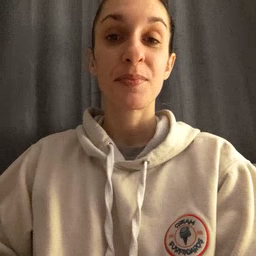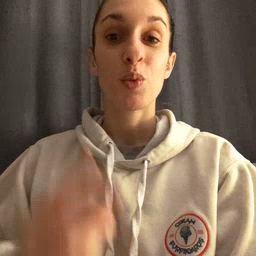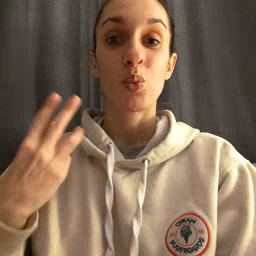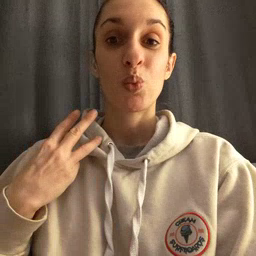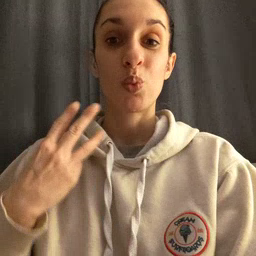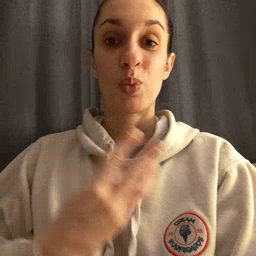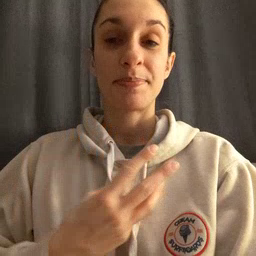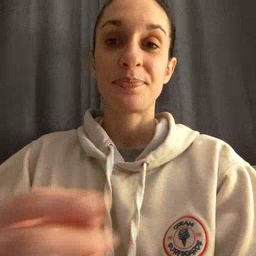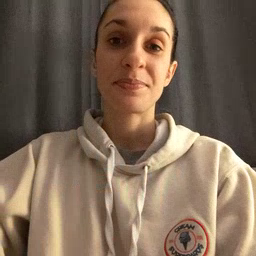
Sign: weus